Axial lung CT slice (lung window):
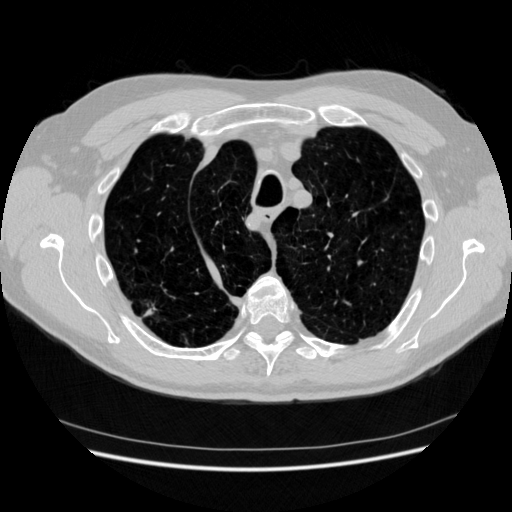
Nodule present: yes
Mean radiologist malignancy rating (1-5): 4.75